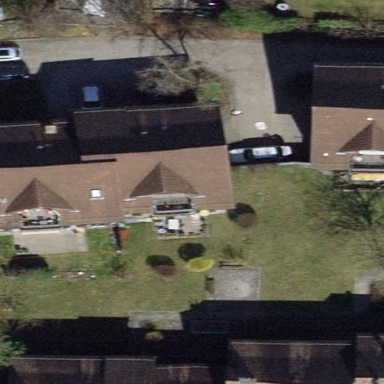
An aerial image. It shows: Building with tiled roof.